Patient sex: F
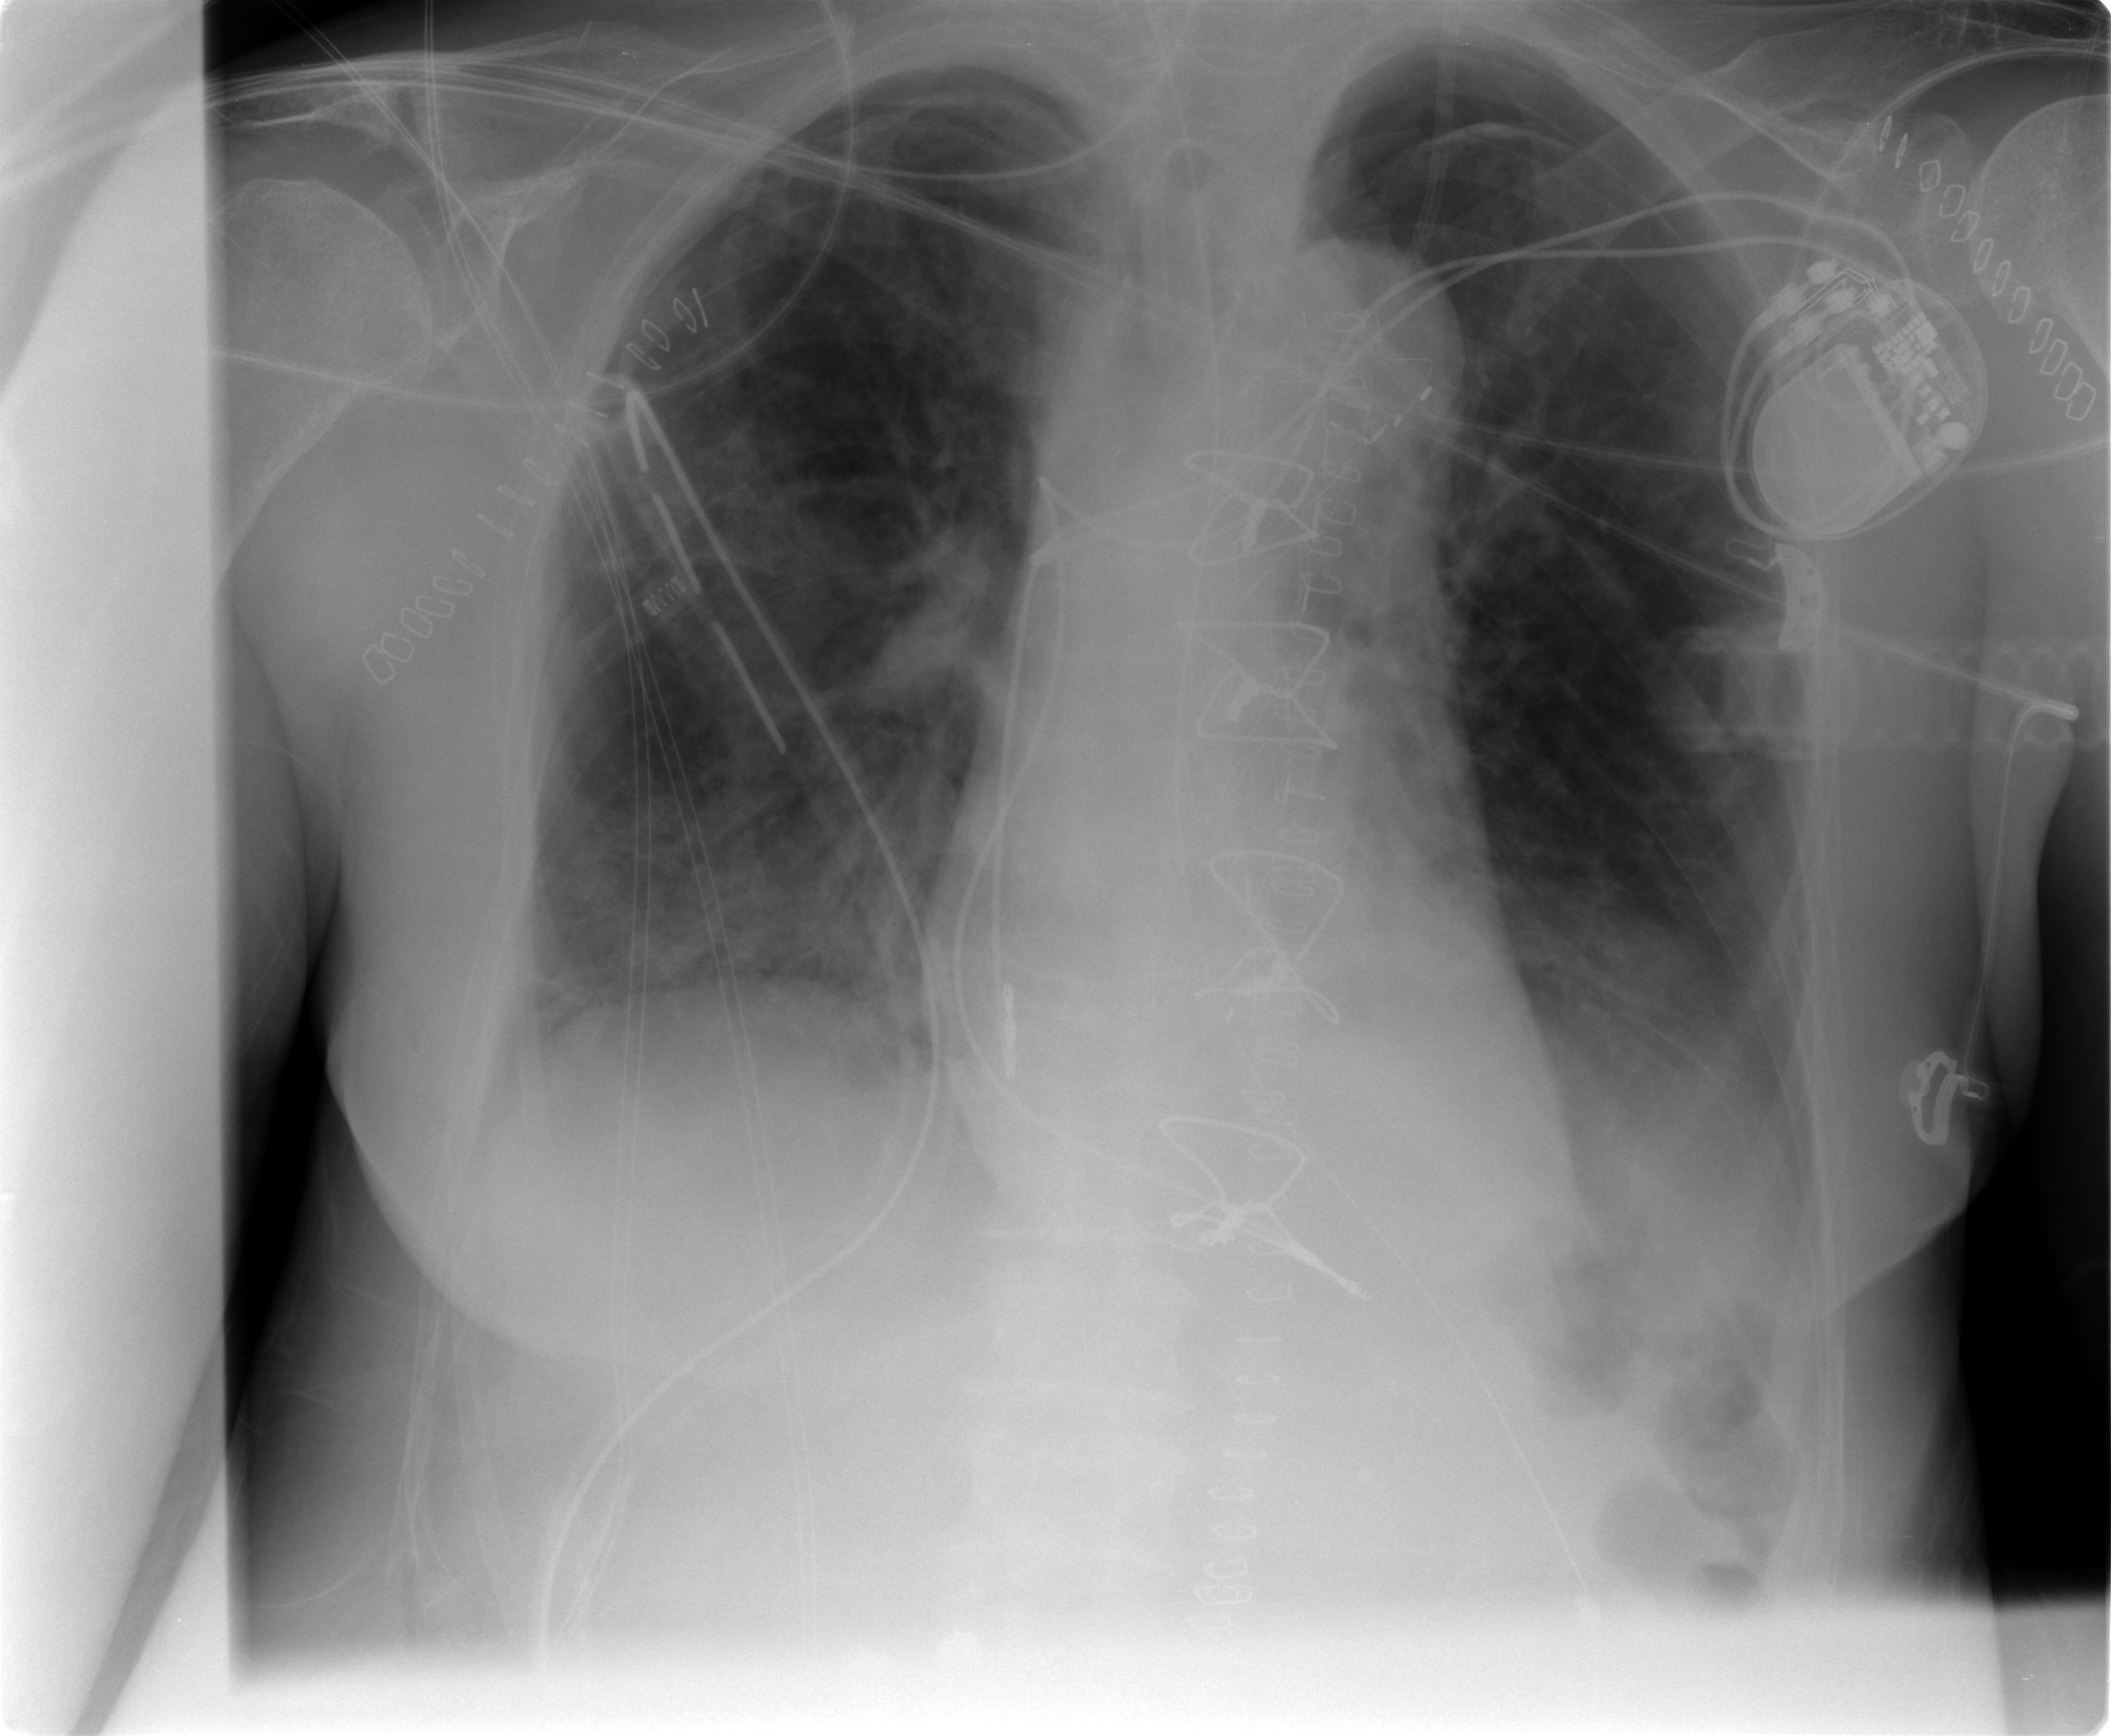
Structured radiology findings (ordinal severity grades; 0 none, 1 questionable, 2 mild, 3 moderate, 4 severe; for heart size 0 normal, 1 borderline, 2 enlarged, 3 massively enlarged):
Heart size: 0
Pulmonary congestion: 1
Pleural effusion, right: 0
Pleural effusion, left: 0
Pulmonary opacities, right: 2
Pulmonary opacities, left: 0
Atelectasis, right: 2
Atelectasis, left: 1